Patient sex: M
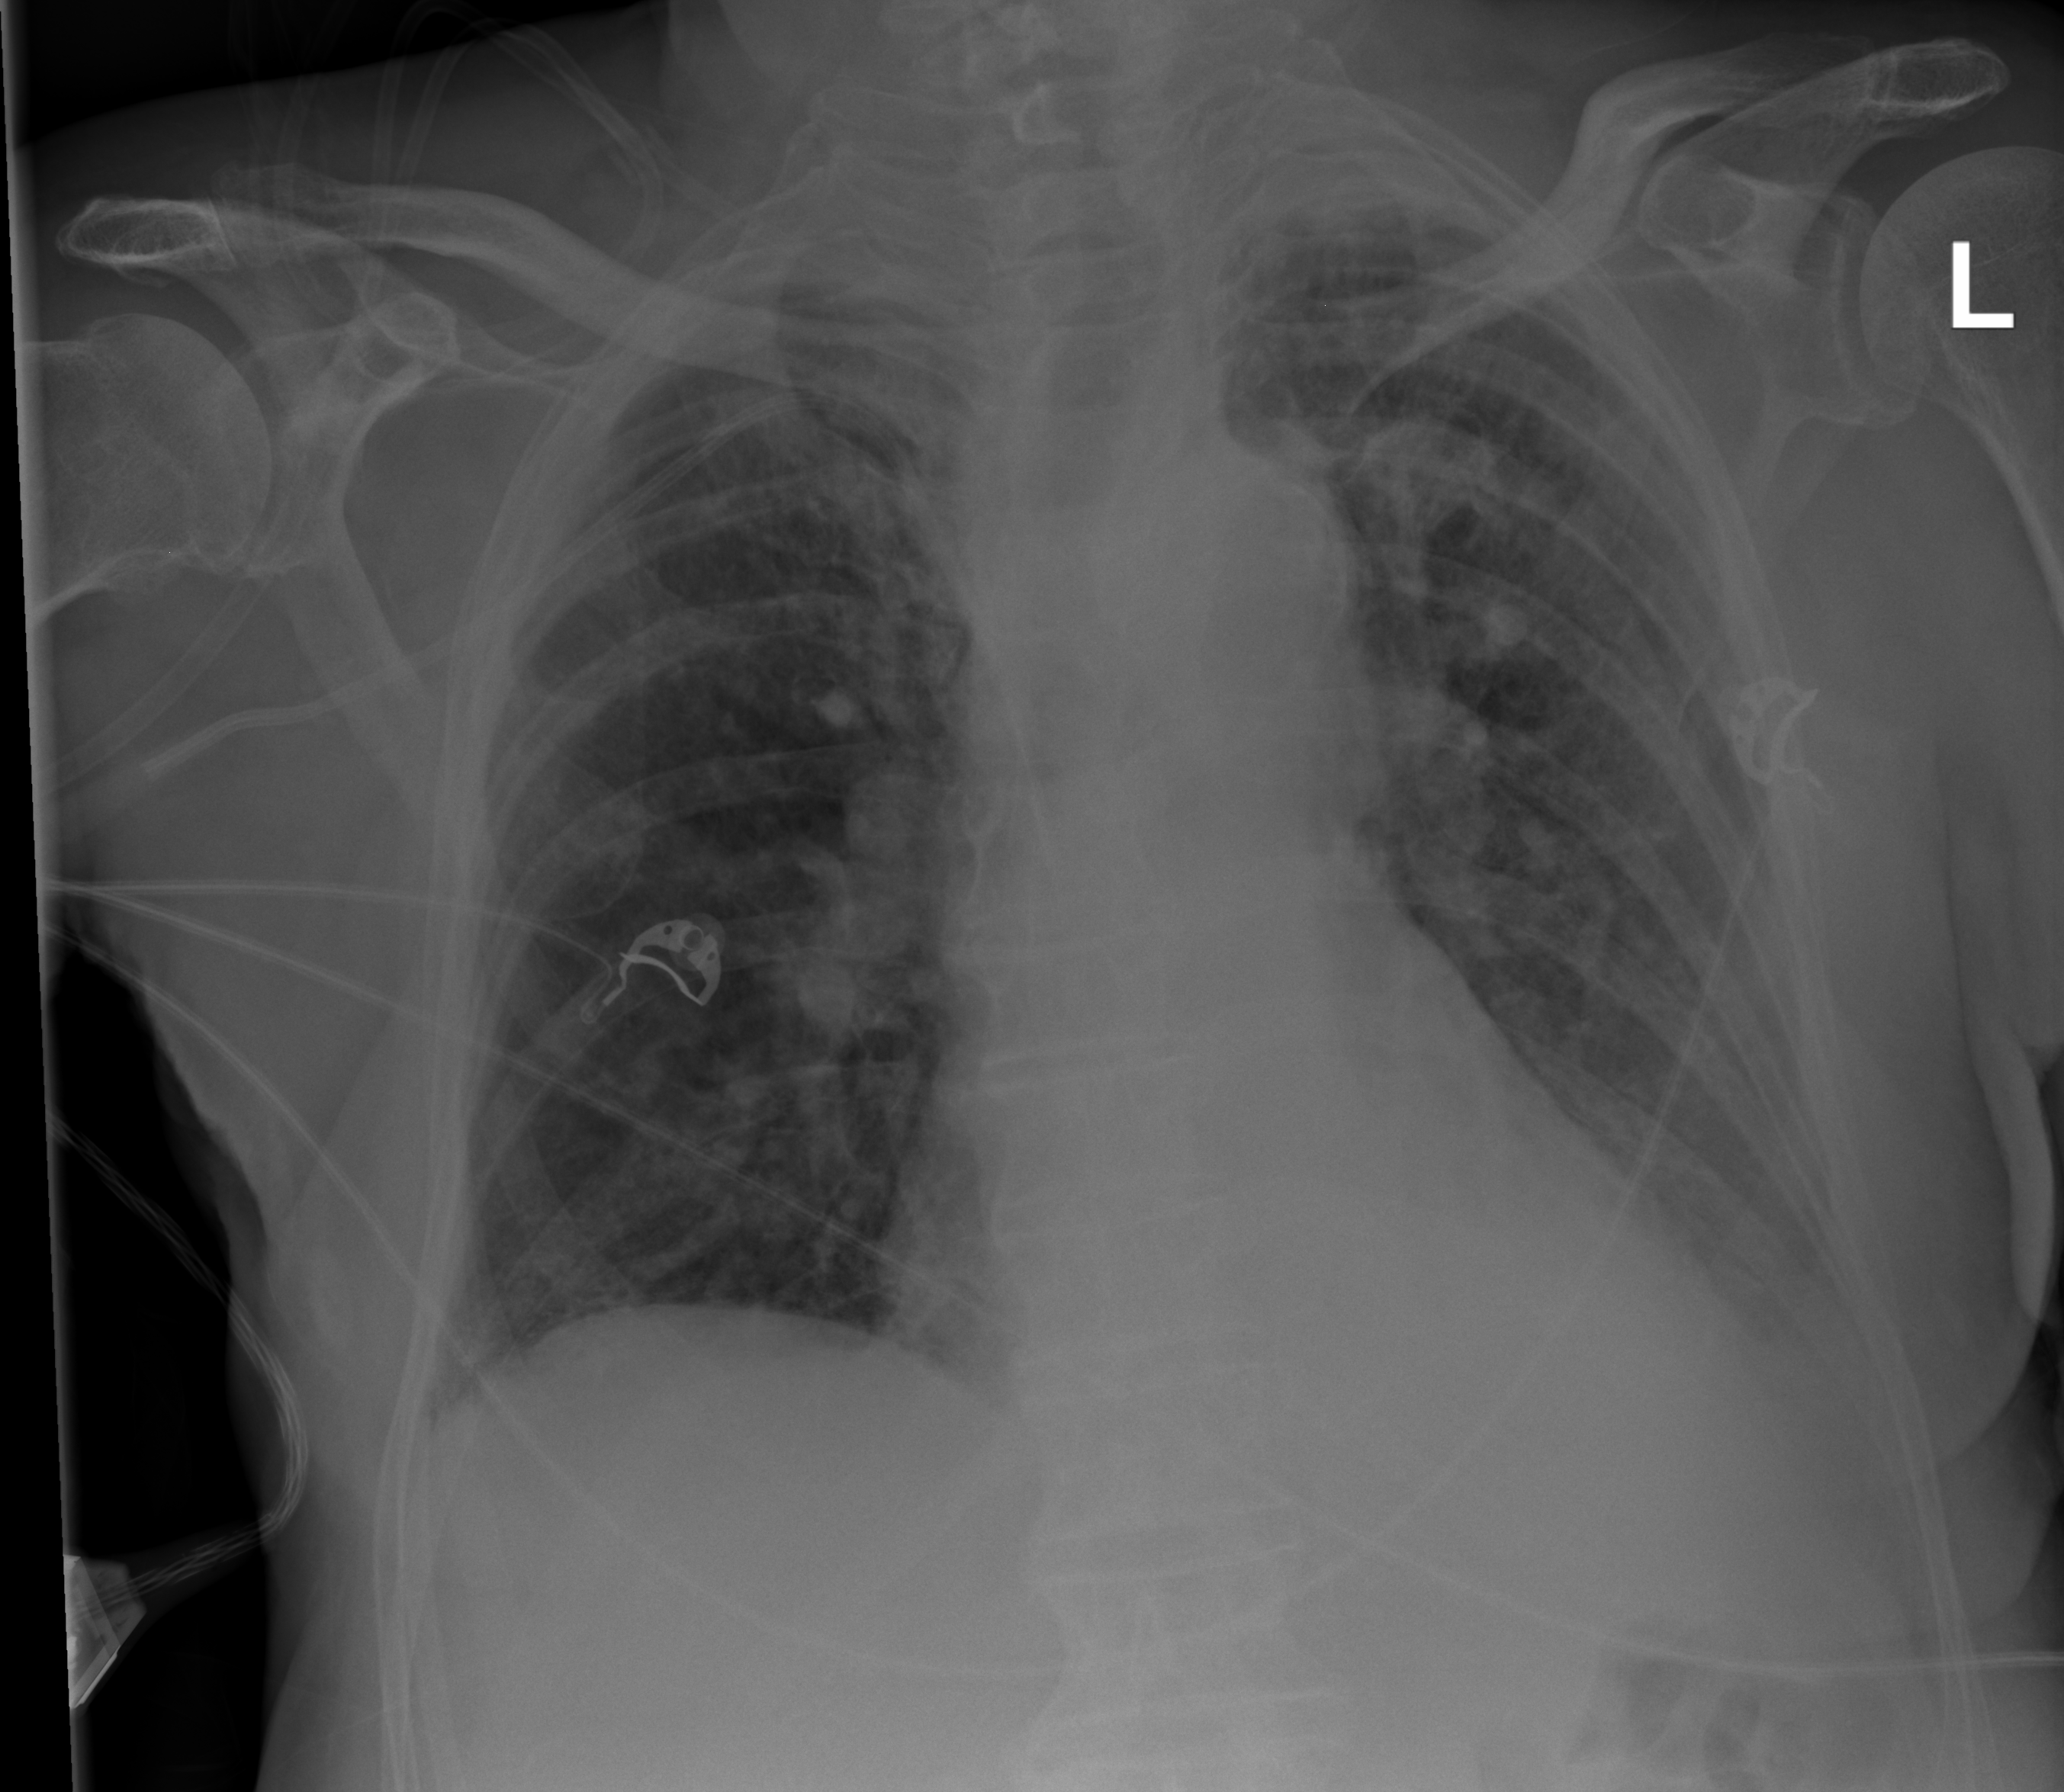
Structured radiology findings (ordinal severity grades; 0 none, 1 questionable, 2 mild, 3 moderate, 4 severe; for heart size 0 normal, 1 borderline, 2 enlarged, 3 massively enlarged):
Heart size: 0
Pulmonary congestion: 3
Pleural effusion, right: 0
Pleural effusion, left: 2
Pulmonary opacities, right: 0
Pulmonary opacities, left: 0
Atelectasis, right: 2
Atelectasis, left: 2